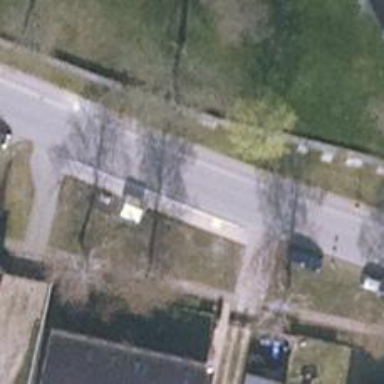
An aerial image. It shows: Residential road with sidewalk on the left side.